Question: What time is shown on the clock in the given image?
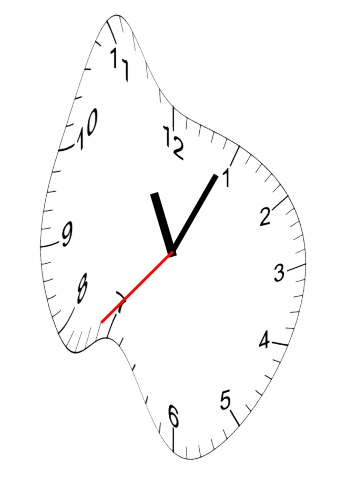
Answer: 11:04:37